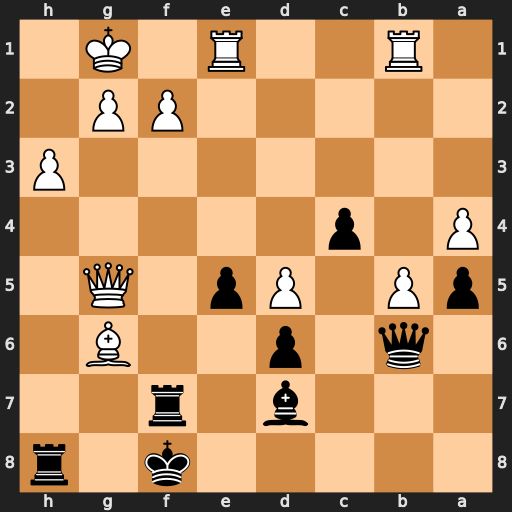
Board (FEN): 5k1r/3b1r2/1q1p2B1/pP1Pp1Q1/P1p5/7P/5PP1/1R2R1K1
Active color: b
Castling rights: -
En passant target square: -
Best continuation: Qxf2+ Kh1 Bxh3 Qd8+ Kg7 Qxh8+ Kxh8